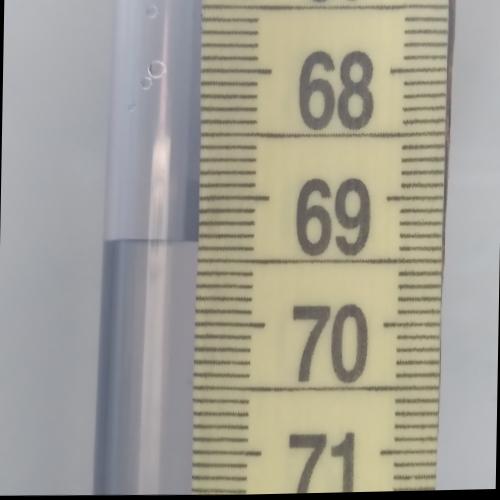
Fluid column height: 69.3 cm